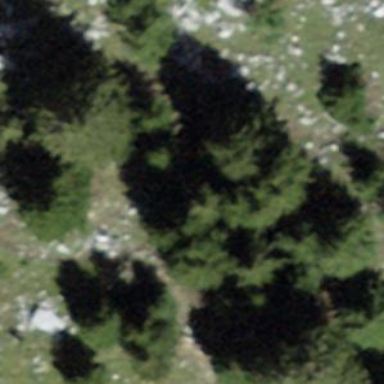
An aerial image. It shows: Forest area.